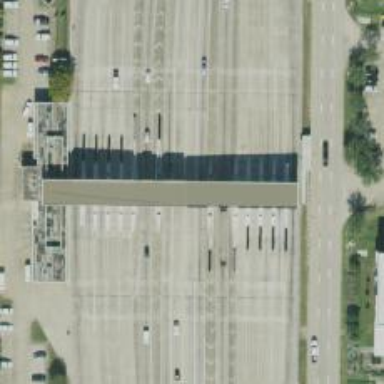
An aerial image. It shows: Toll gantry on the road.